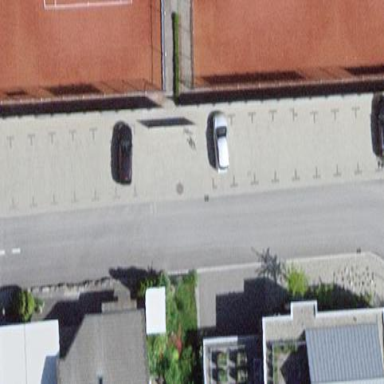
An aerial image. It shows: Street side parking area.